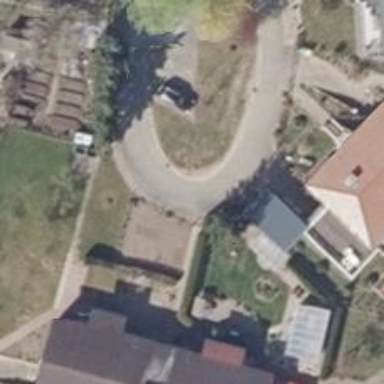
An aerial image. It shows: Smoothly paved residential road.